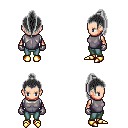
a pixel art fantasy rpg character, female body template, human, light skin, steel chest armor, teal pants, gray long topknot hairstyle, metal gloves, gold boots, four views (front, back, left, right), 2x2 character sprite sheet, small pixel art, hard edges, no anti-aliasing